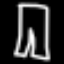
Label: pants